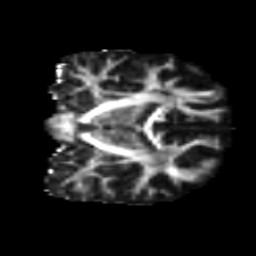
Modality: FA
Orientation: coronal
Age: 14
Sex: female
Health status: ill
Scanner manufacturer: ge
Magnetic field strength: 3 T
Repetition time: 6.752 s
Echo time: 0.079 s